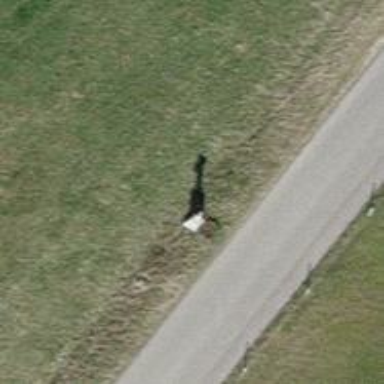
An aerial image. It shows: Historic wayside cross.